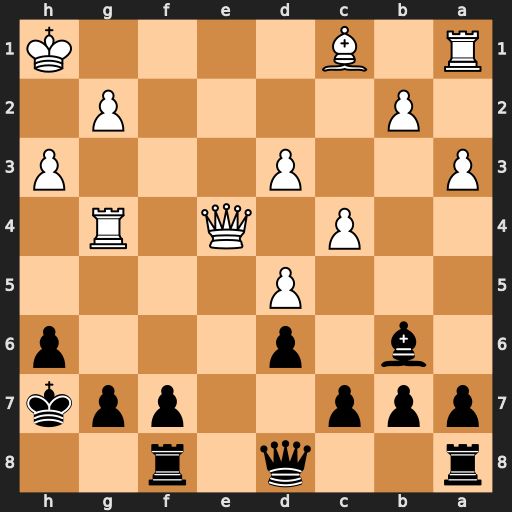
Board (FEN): r2q1r2/ppp2ppk/1b1p3p/3P4/2P1Q1R1/P2P3P/1P4P1/R1B4K
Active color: b
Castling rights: -
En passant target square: -
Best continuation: f5 Rxg7+ Kxg7